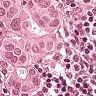
Metastatic tissue present: yes